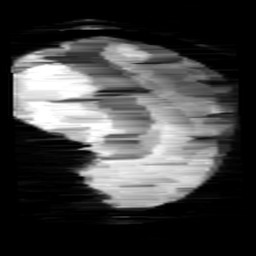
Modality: minIP
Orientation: sagittal
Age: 14
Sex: female
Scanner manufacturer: siemens
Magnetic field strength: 3 T
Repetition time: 0.027 s
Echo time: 0.02 s